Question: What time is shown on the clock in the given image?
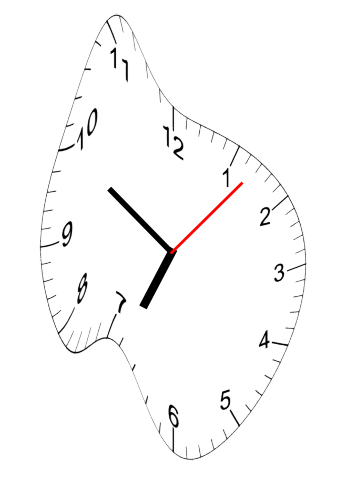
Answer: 06:50:07